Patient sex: M
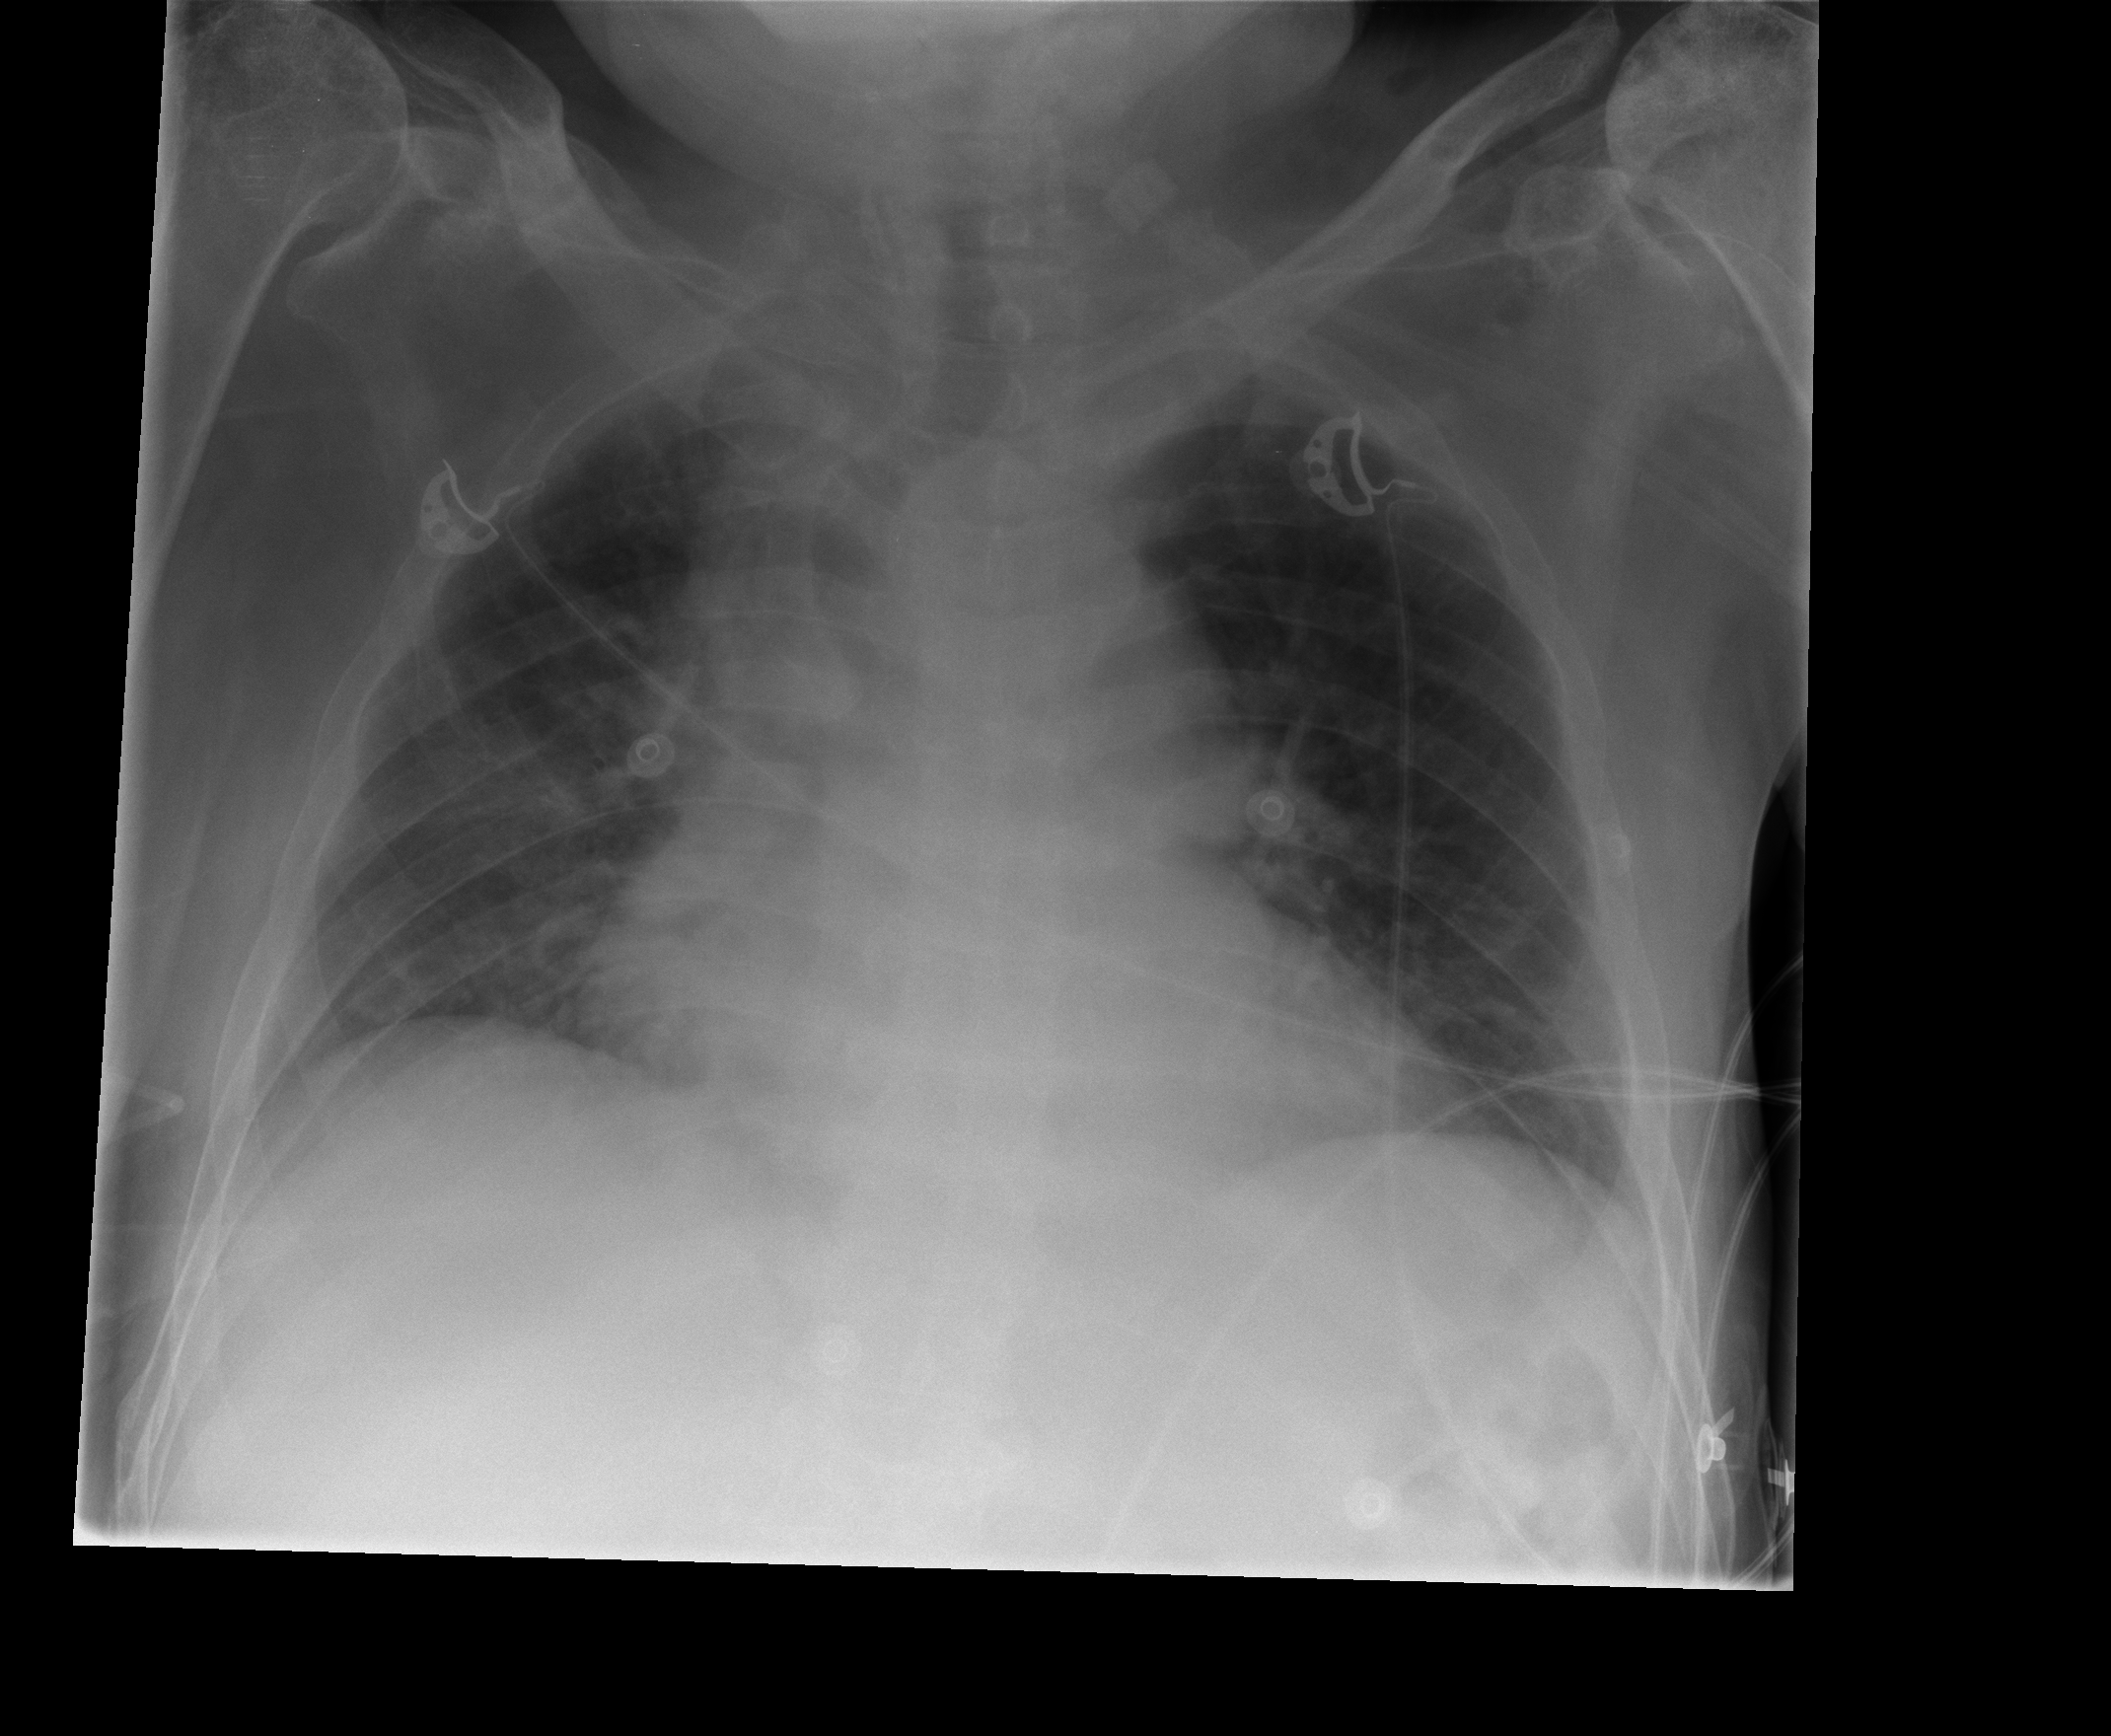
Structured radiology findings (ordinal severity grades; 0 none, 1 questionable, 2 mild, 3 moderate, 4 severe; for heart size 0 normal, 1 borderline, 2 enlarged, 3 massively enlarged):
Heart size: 2
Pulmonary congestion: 2
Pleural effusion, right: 0
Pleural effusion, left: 0
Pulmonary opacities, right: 0
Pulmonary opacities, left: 0
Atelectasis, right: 0
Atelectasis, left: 0